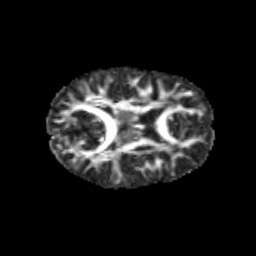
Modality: FA
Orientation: axial
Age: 10
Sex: female
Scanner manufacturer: siemens
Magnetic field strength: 3 T
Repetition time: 3.8 s
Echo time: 0.07 s